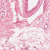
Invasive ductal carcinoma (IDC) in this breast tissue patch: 0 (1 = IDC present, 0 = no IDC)